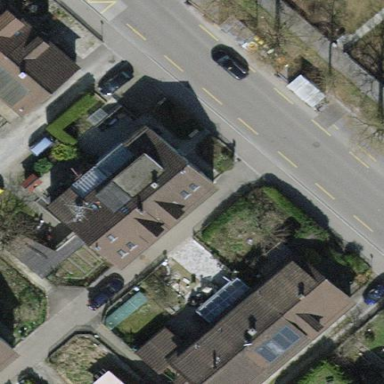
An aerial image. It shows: Semi-detached house.